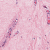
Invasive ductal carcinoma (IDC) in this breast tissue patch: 0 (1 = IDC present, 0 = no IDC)